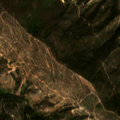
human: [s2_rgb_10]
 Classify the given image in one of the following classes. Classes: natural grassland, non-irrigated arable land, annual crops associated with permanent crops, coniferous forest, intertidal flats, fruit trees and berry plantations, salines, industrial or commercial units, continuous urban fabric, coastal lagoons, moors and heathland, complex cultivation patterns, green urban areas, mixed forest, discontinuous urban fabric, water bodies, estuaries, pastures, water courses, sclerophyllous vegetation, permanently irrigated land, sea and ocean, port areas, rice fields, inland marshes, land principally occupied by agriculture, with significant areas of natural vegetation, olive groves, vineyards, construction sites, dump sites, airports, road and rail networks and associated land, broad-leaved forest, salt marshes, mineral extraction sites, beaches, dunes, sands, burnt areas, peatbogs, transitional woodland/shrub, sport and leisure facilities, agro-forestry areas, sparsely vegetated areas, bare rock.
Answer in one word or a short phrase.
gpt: broad-leaved forest, sclerophyllous vegetation, transitional woodland/shrub